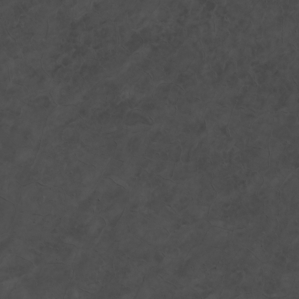
Label: non_frost